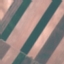
Land use / land cover class: AnnualCrop